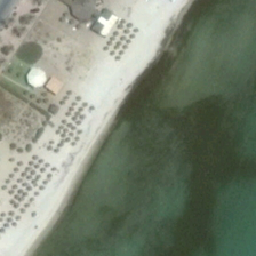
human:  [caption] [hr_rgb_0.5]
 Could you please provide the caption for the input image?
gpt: There are tourists and round buildings beside the dark green sea.

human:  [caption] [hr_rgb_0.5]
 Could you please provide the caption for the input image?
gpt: There are tourists and round buildings on the dark green sea.

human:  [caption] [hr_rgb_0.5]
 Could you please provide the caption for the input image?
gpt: There are tourists and circular buildings beside the dark green sea.

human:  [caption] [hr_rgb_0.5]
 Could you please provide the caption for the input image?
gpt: The dark green seaside has tourists and round buildings.

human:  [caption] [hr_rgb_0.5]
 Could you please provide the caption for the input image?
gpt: There are tourists and round buildings beside the dark green sea.